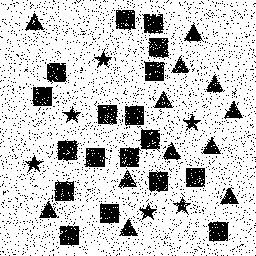
Squares: 18
Triangles: 12
Stars: 6
Total shapes: 36